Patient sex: F
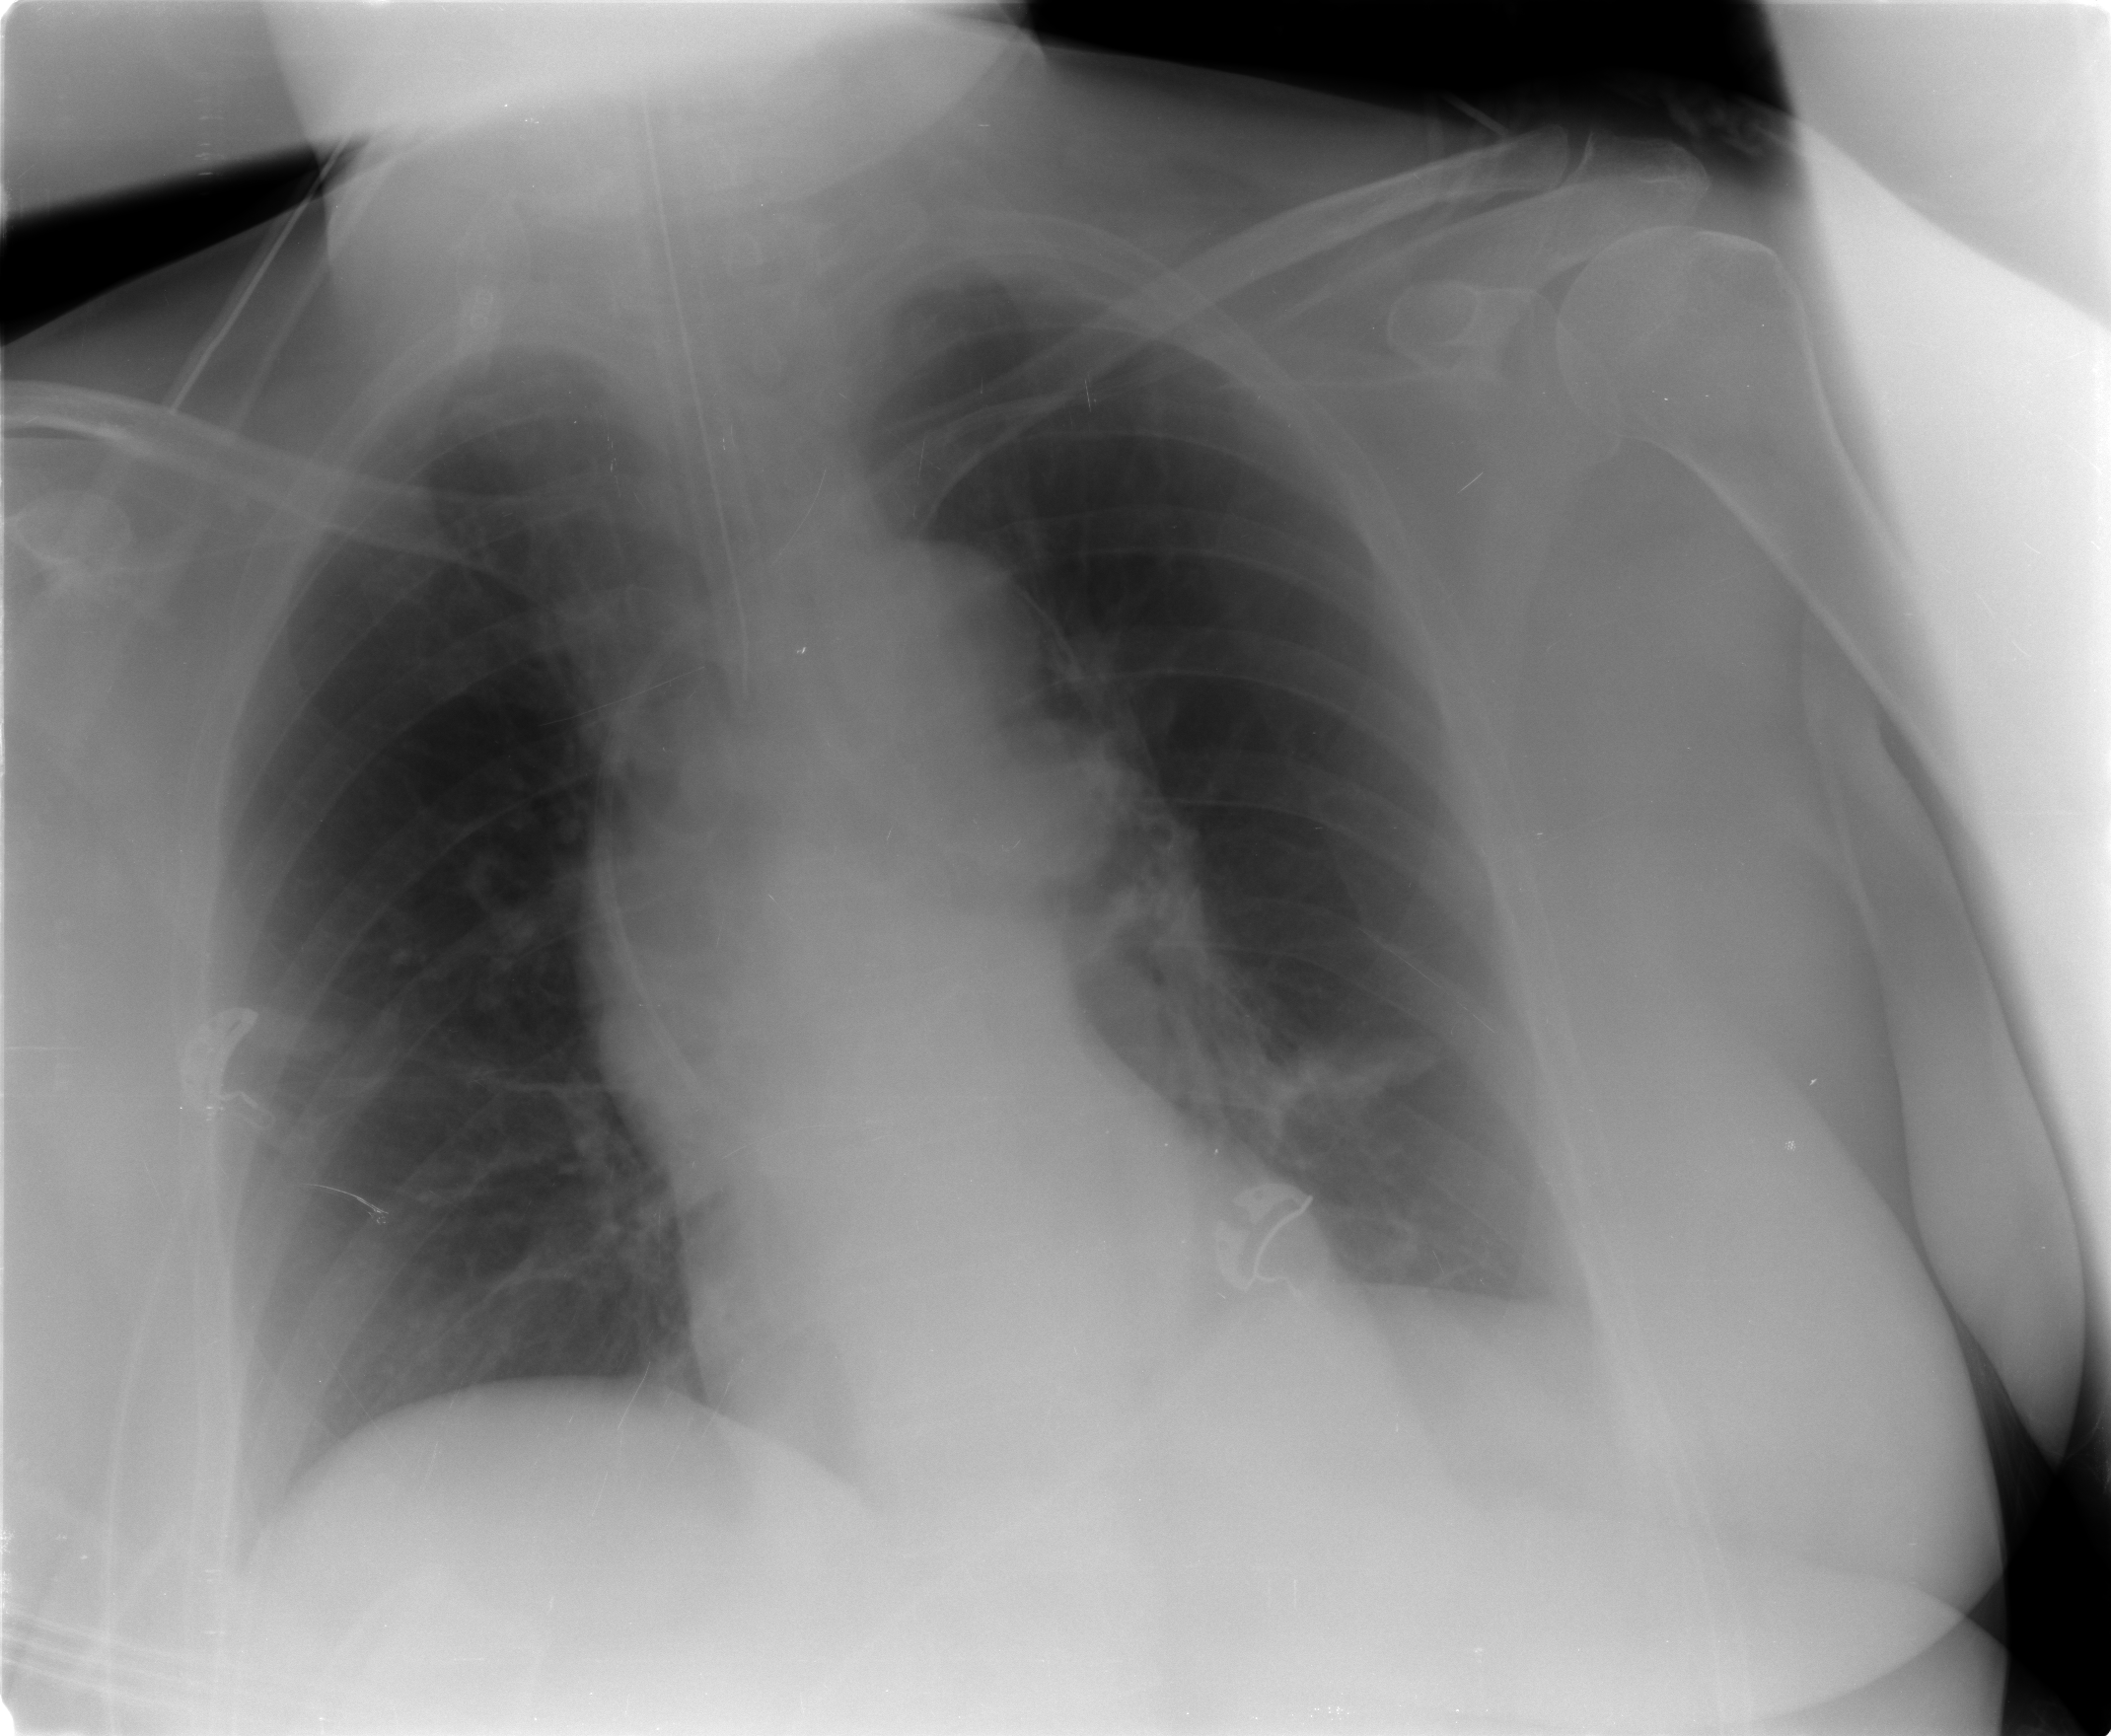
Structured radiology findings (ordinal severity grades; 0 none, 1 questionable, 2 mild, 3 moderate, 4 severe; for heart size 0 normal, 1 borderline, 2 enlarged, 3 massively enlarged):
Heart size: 0
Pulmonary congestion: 0
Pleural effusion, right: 0
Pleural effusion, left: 0
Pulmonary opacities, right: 0
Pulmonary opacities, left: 0
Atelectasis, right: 0
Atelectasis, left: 1